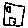
Label: house